Question: What is the reading of this measurement?
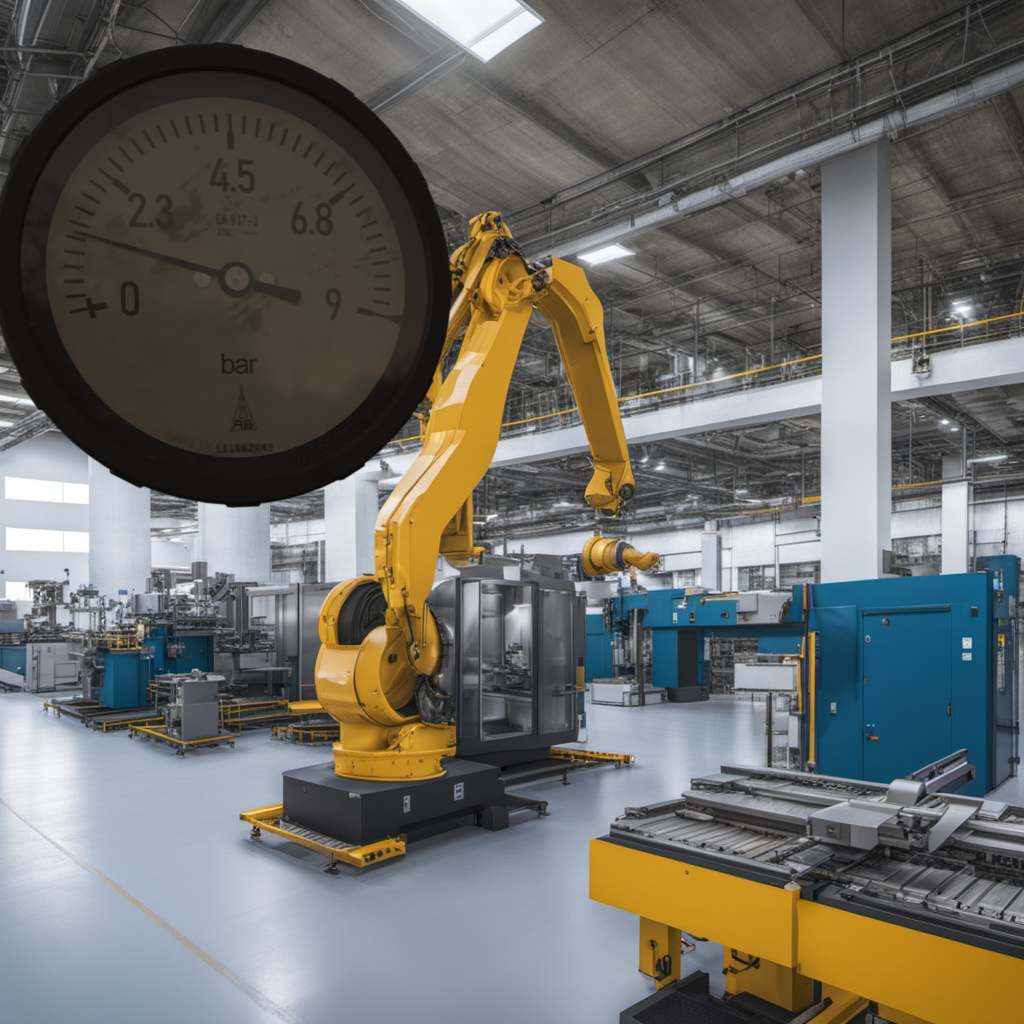
Answer: The result is 1.3
Question: What is the reading range of this measurement?
Answer: The range is from 0 to 9
Question: What is the minimum and maximum value range of this measurement?
Answer: The minimum value is 0 and the maximum value is 9